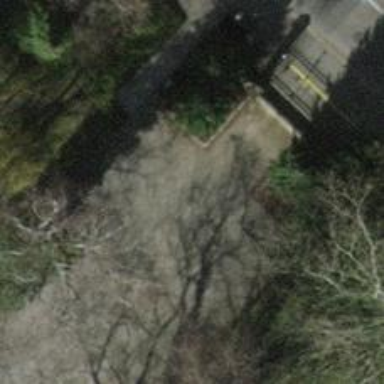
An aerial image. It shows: Footway with fine gravel surface.